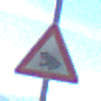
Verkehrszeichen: AmphibienwanderungRechts
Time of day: Night
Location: Outdoor (Nature)
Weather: PartlyCloudy
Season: NotSpecified
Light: Natural